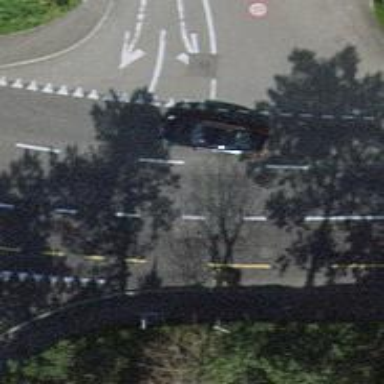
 with lanes for cyclists on the left and sidewalks on both sides."